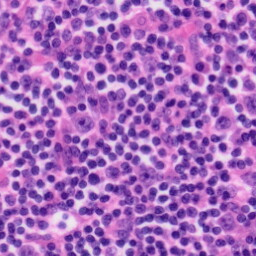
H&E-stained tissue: Tonsil